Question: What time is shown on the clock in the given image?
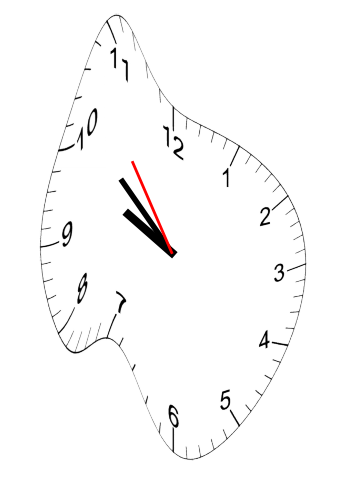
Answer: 09:51:54